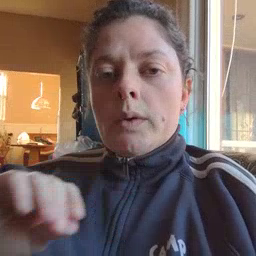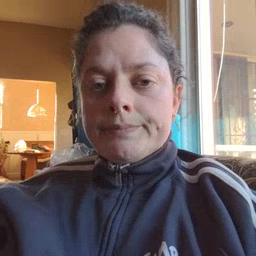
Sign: story